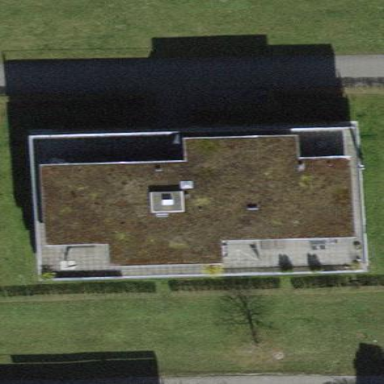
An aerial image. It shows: Flat-roofed apartment building.